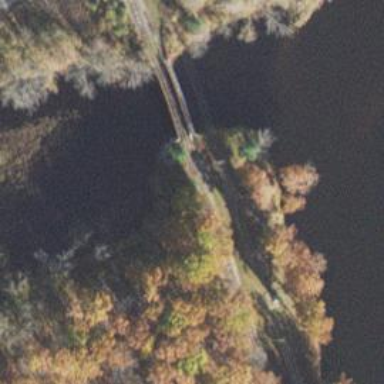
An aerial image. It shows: Footway on bridge.